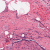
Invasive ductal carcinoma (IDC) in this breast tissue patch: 0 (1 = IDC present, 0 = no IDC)